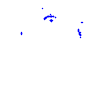
Particle: kaon